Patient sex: F
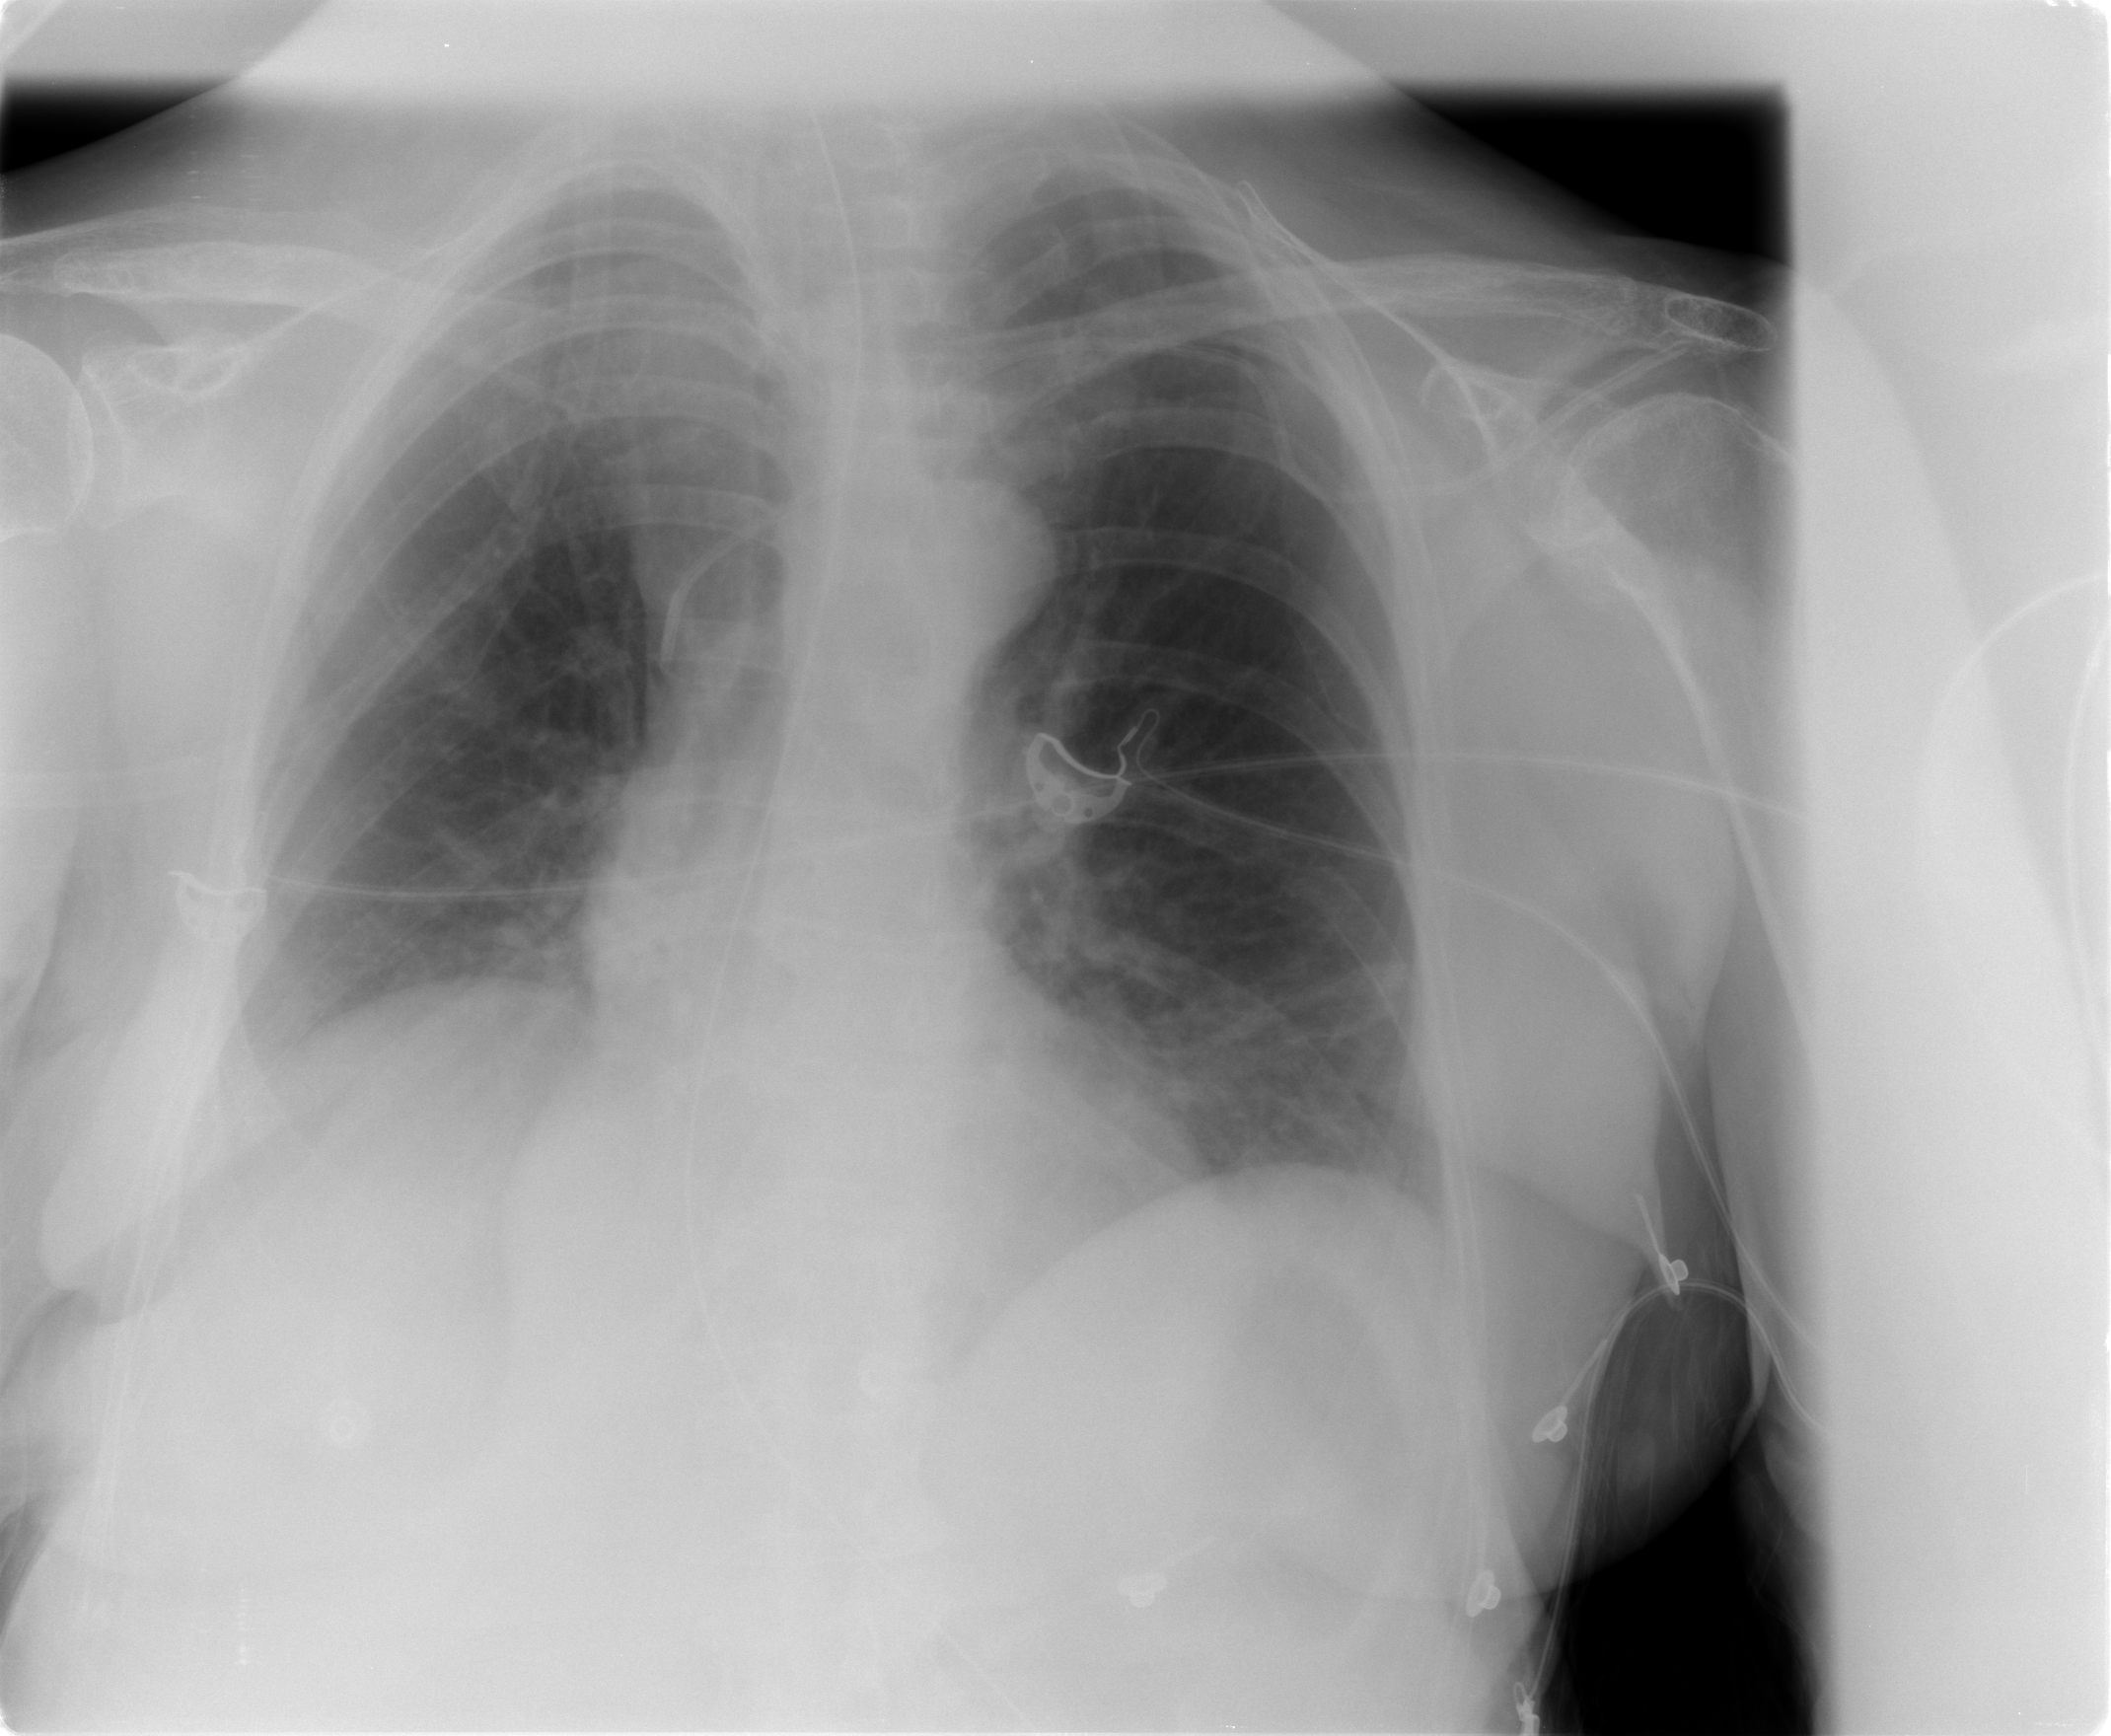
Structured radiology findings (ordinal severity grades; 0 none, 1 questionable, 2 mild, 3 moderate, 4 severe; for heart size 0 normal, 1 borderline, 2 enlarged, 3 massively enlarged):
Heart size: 0
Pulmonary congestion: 2
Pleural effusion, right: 0
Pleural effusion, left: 0
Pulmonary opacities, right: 0
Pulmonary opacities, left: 0
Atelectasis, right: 0
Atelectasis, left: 0